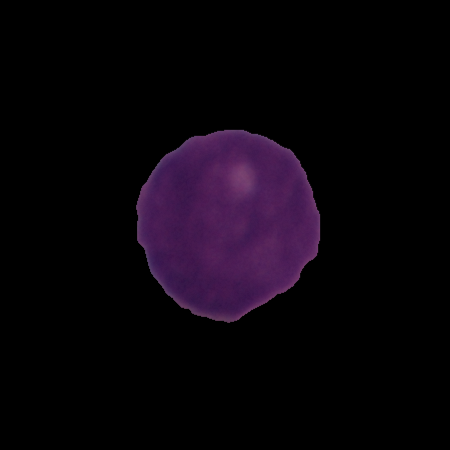
Label: cancer